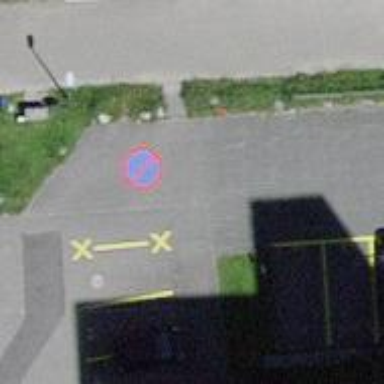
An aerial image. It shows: Parking aisle with sett surface.